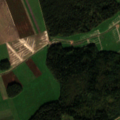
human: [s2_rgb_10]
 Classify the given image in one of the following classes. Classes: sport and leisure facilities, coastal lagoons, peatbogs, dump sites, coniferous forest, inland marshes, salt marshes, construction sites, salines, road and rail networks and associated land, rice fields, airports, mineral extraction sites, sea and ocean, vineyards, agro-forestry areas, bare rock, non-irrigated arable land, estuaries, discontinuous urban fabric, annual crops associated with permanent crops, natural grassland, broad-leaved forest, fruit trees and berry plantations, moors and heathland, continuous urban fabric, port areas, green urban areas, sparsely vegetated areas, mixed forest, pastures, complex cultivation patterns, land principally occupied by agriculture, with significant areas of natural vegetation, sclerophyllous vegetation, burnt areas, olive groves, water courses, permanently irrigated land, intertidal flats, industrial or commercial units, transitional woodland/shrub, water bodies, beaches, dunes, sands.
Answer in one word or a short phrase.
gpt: non-irrigated arable land, pastures, coniferous forest, transitional woodland/shrub